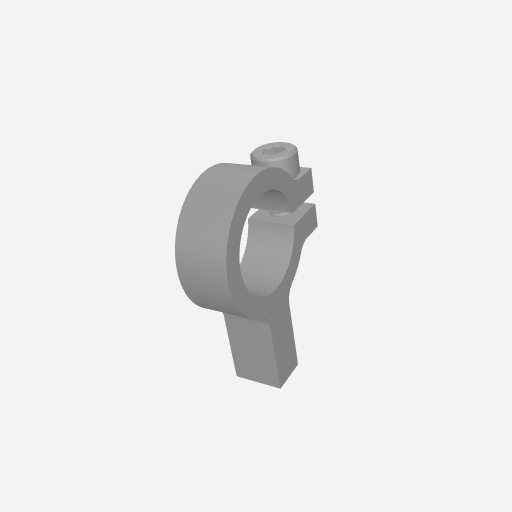
Part: Side1Post1ClampingMount15ID